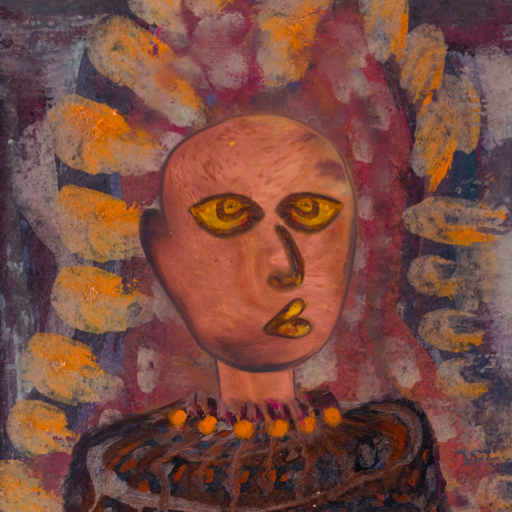
Background: Doll, Head And Neck Side: Mother_And_Son_Mother, Face Side: Comrade, Bust: Hypocrite, Hair Side: Blank, Head Accessory: Blank, Second Necklace: Blank, Necklace: Doll, Baby: Blank